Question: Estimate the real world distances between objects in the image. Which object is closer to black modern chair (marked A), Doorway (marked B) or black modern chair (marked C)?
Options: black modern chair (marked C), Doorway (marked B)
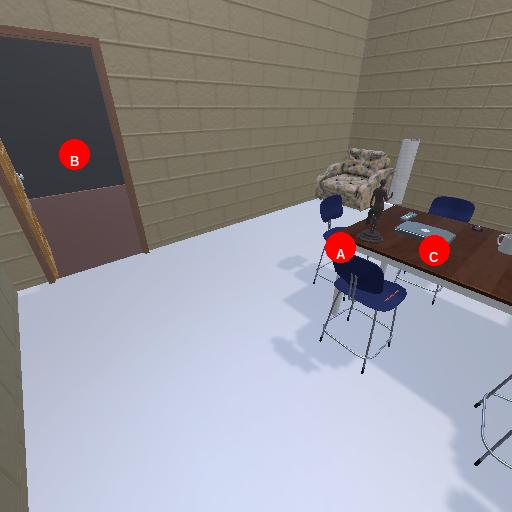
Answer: black modern chair (marked C)